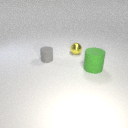
large green rubber cylinder in front of small gray rubber cylinder